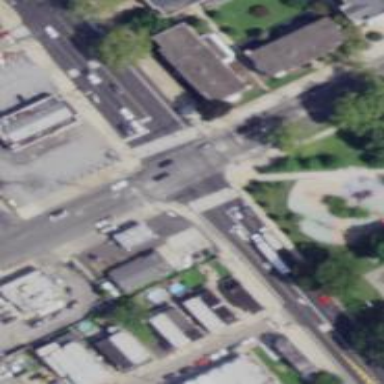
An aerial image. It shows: Marked road crossing.